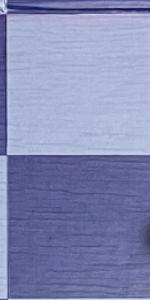
Label: Empty